Interaction volume radius: 5 \u00c5
Interaction volume height: 10 \u00c5
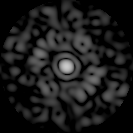
Disorder parameter: 0.9076